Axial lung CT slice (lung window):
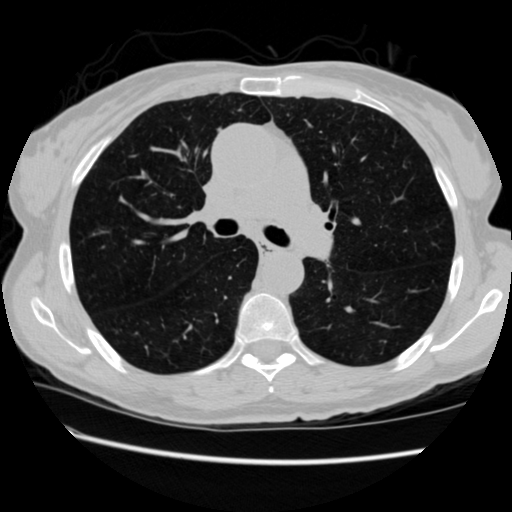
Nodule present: no